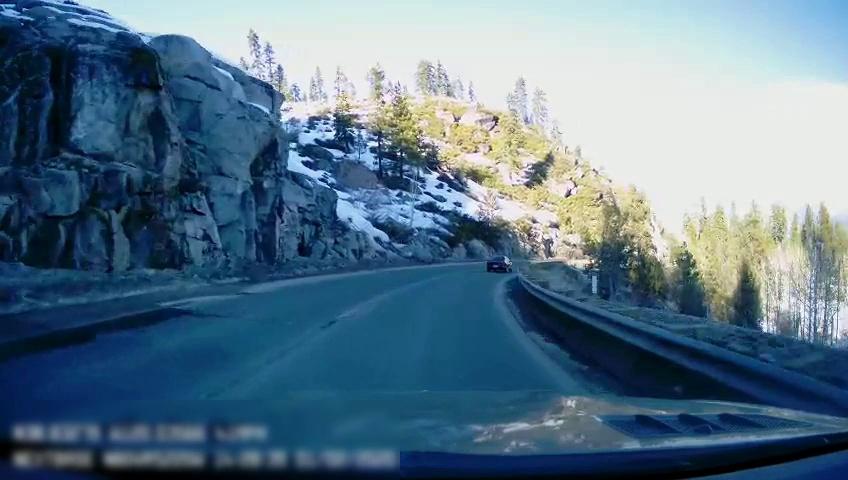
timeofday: Day
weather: Sunny
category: Drivable Space
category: Vehicles | Car
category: Lanes | Opposite Lane
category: Lanes | Current Lane
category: Lanes | Opposite Lane
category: Lanes | Current Lane